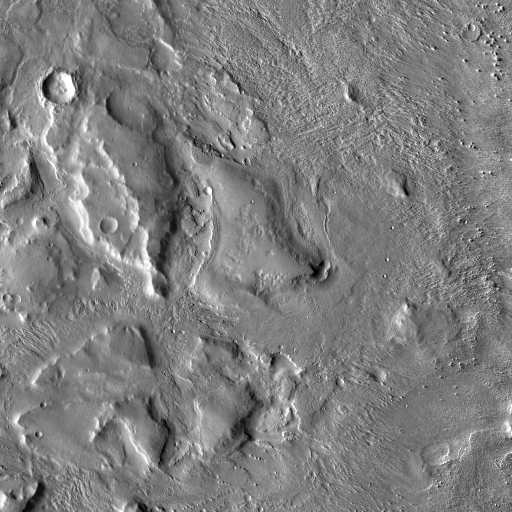
Crater classes present: Background, Other